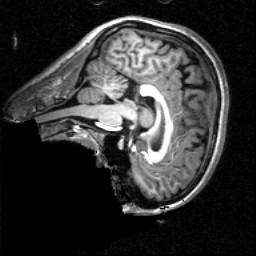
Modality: T1w
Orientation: sagittal
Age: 18
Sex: female
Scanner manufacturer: siemens
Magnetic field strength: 2.894 T
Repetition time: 2.3 s
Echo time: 0.0021 s